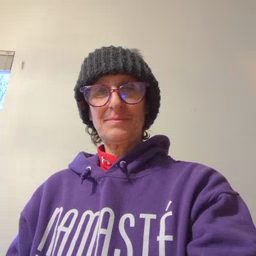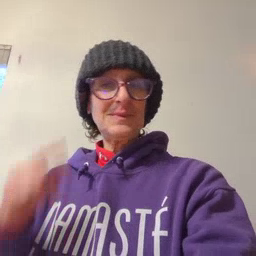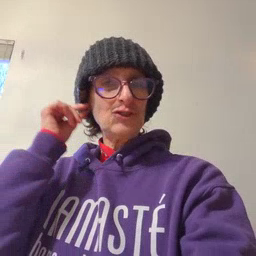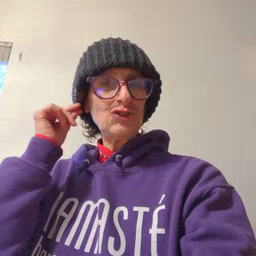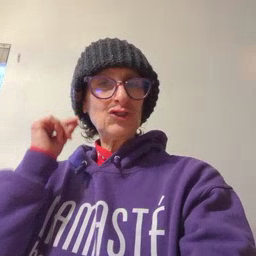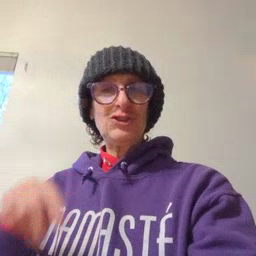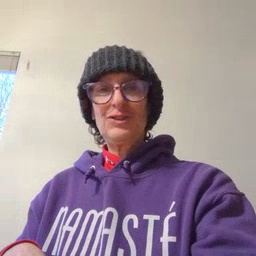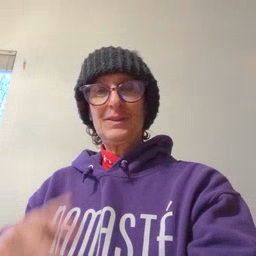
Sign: ear